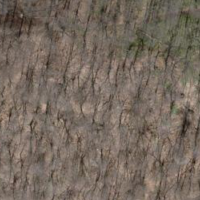
EUNIS habitat code: 41
Species observed at this site:
Daphne laureola